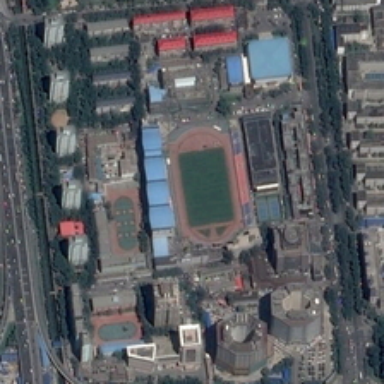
Many buildings and green trees are in a school with three playgrounds .